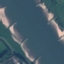
Label: River